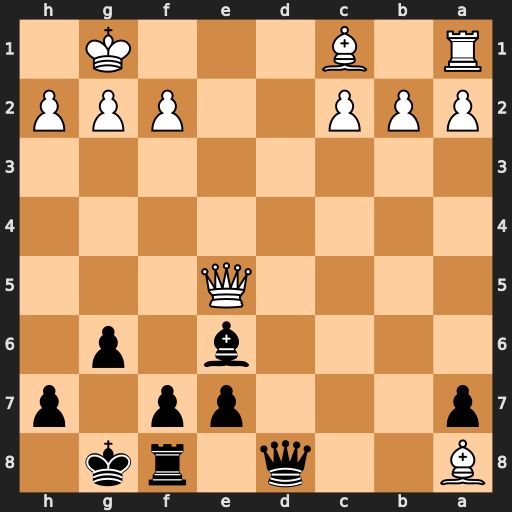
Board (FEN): B2q1rk1/p3pp1p/4b1p1/4Q3/8/8/PPP2PPP/R1B3K1
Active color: b
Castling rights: -
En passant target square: -
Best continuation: Qd1+ Qe1 Qxe1#